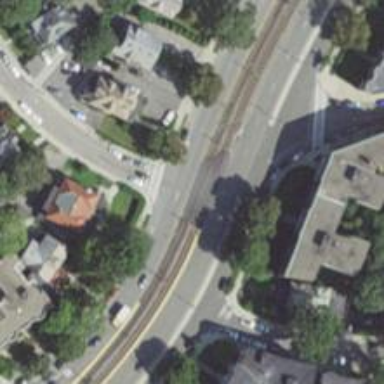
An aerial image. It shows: Crossing for the railway.